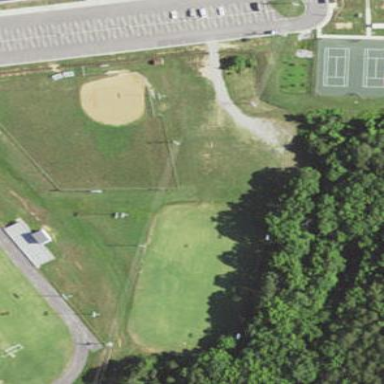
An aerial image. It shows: Softball pitch for leisure and sport activities.